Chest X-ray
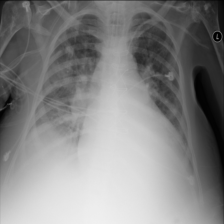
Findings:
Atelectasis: negative
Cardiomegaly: negative
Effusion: positive
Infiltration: positive
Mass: negative
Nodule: negative
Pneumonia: negative
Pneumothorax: negative
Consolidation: negative
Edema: negative
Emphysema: negative
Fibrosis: negative
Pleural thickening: negative
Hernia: negative